Question: What do 'Make Sandbox Sparse' and 'Make Sandbox Shared' mean in <URL>?

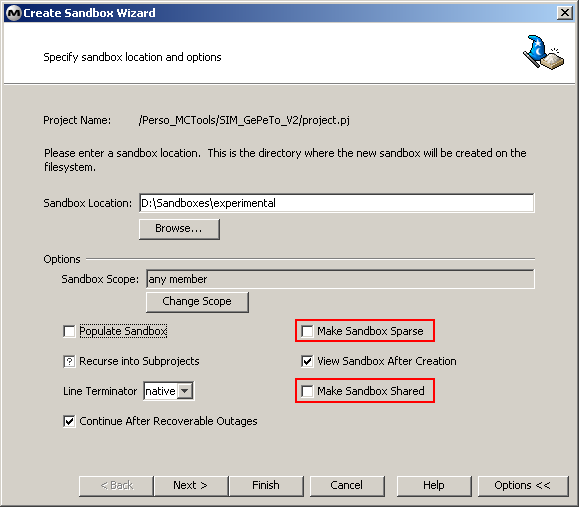
Answer: Sparse: The sandbox-directory contains only the files not in sync with the repository. Resynchronise a sparse sandbox deletes all files from the directory that are in sync. (while resynchronising a non-sparse directory will cause the check out of all member-revisions)
Share: You can share this sandbox with other MKS-users. They can import the same sandbox and work on it (check-in, check-out).
You may change both settings in the Sandbox Information window of the (topmost) sandbox by (un)checking the check-box "Sparse" resp. "Shared". Doing so does not change any of your working files, just the behaviuor of some operations (e.g check-in)